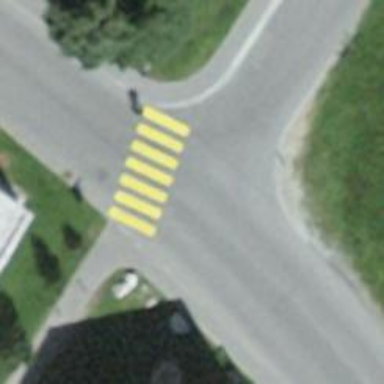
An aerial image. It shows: Marked crossing with zebra stripes on the road.